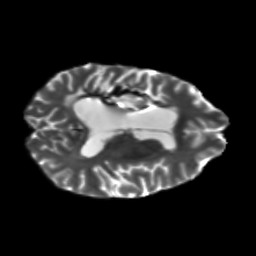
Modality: T2w
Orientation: axial
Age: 31
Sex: female
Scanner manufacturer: siemens
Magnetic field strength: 3 T
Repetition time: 5.47 s
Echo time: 0.0854 s